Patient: sex F, age 83
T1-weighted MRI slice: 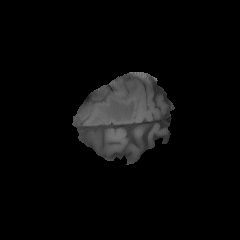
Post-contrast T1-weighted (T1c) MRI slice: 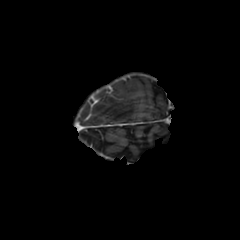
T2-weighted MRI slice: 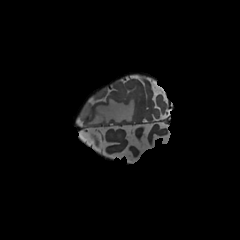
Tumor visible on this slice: yes
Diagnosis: Glioblastoma, IDH-wildtype
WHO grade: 4